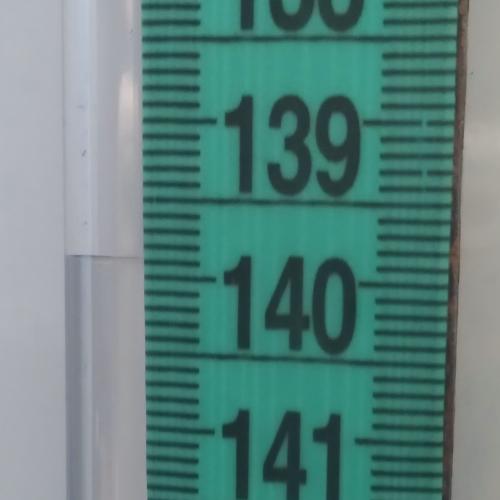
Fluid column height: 139.9 cm